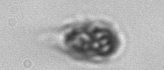
Label: Mesodinium